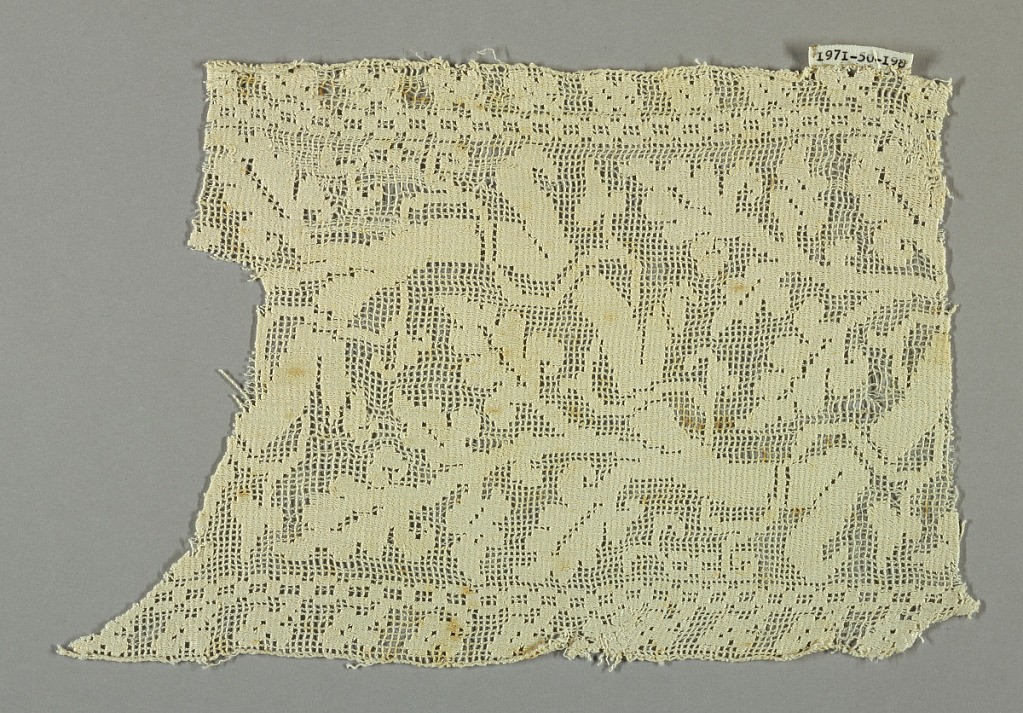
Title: Fragment
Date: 17th century
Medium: linen Technique: needlework on gauze weave
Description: Fragment of a border with a white curving vine on white gauze weave.